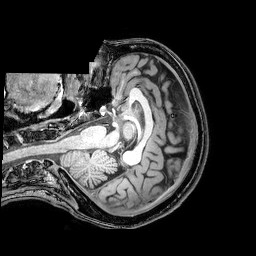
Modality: T1w
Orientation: axial
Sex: female
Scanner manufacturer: philips
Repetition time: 0.008123 s
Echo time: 0.00371 s